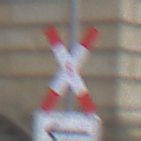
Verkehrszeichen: Andreaskreuz
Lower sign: RichtungsangabeDurchPfeile1
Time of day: Midday
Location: Outdoor (Urban)
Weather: Overcast
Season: NotSpecified
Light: Natural